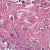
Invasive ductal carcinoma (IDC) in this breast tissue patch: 1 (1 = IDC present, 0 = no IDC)